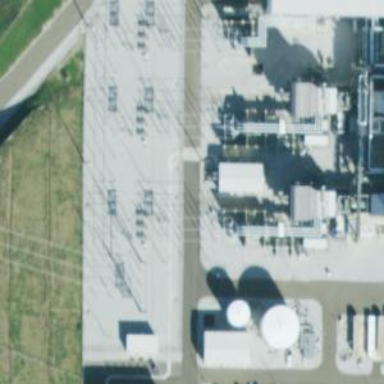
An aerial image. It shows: Switch used for power control.